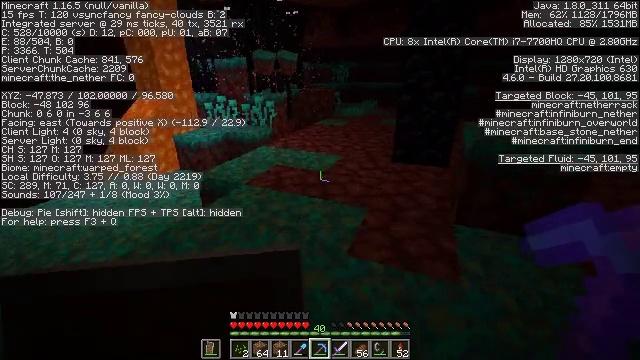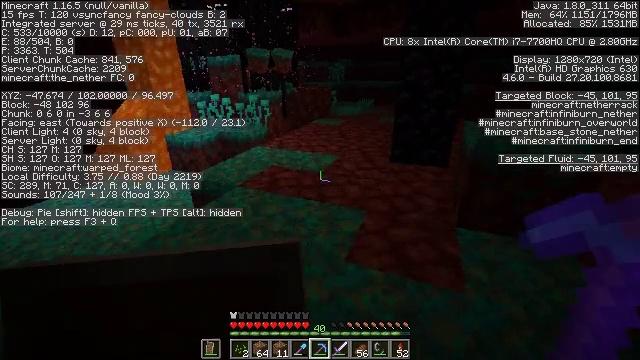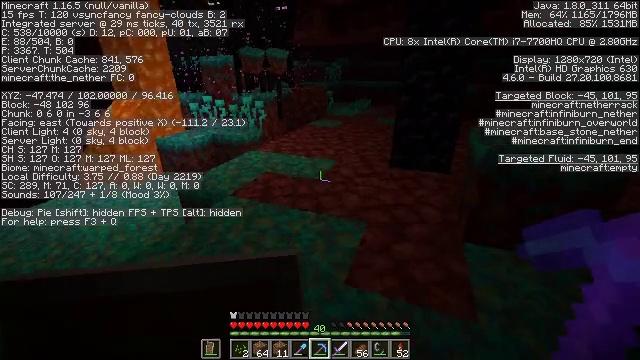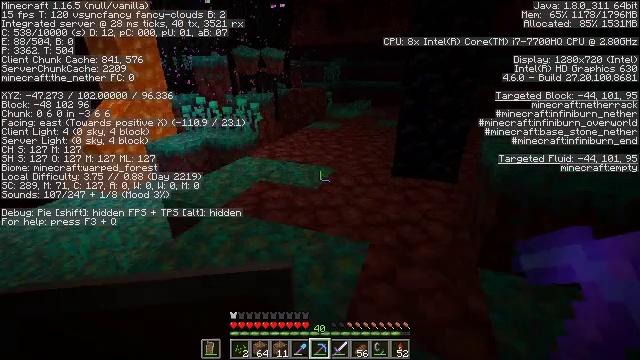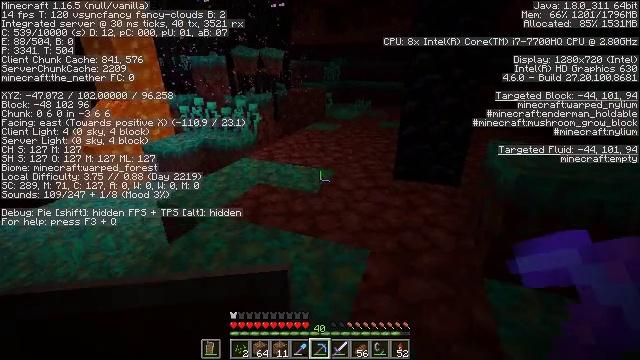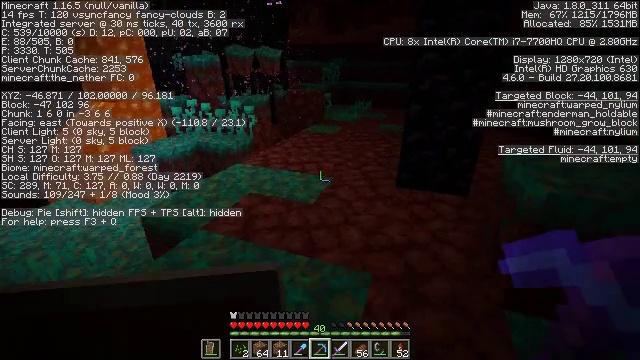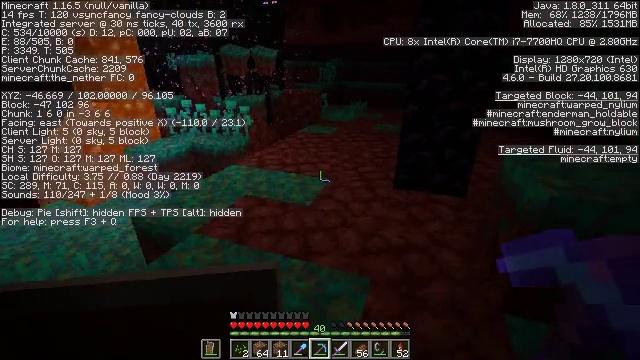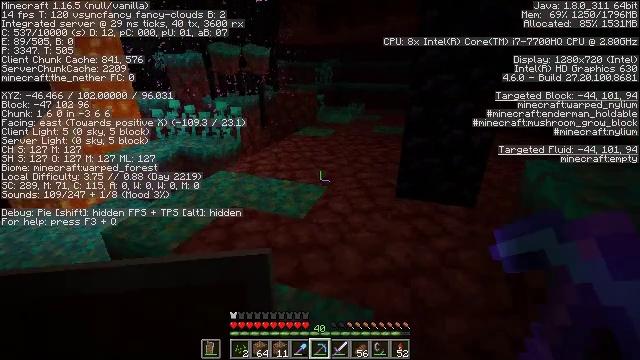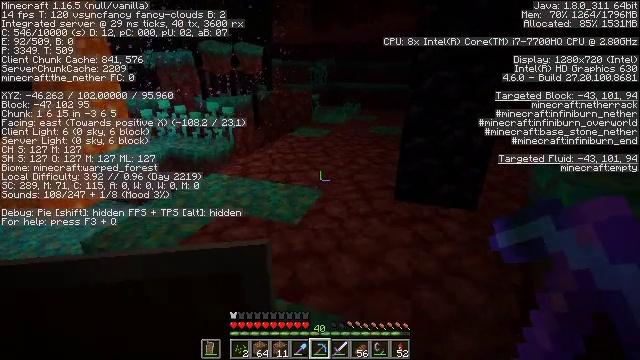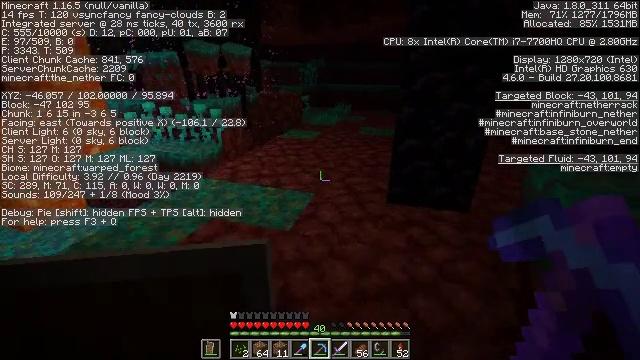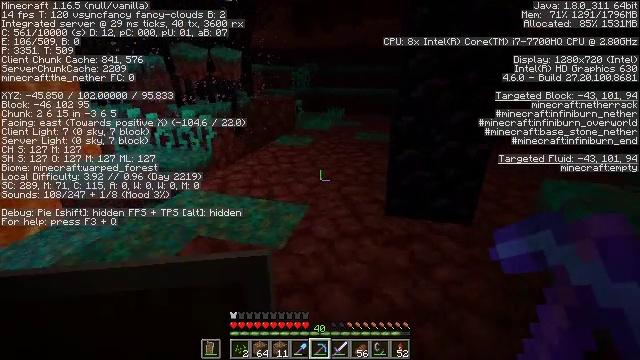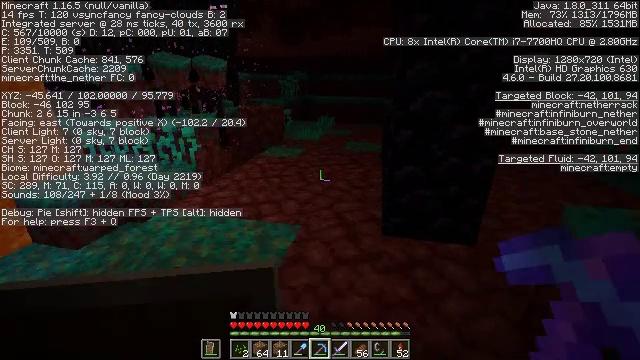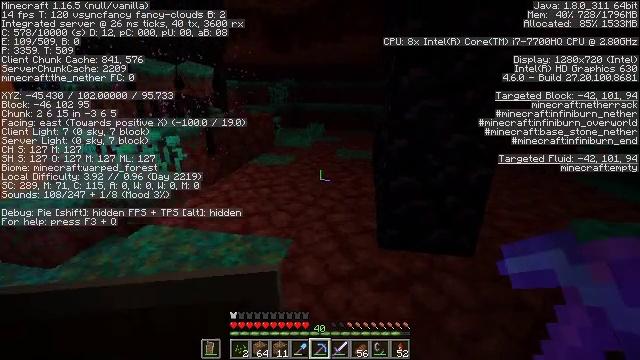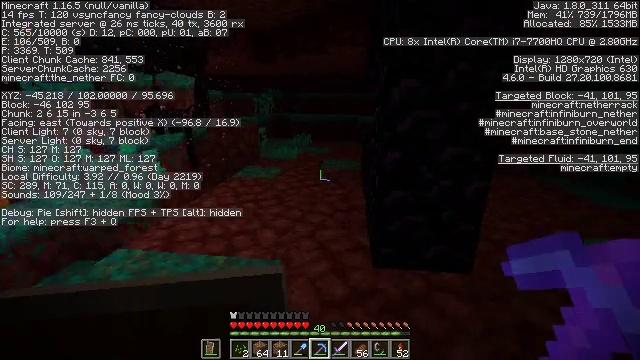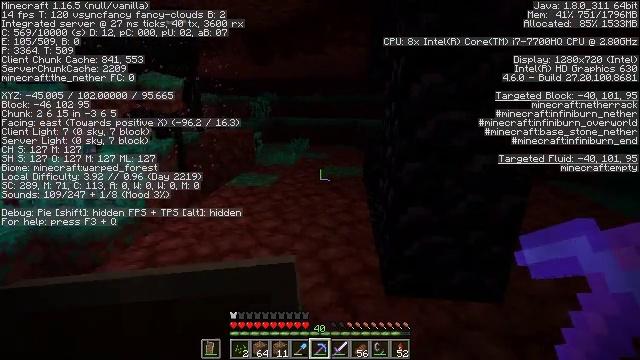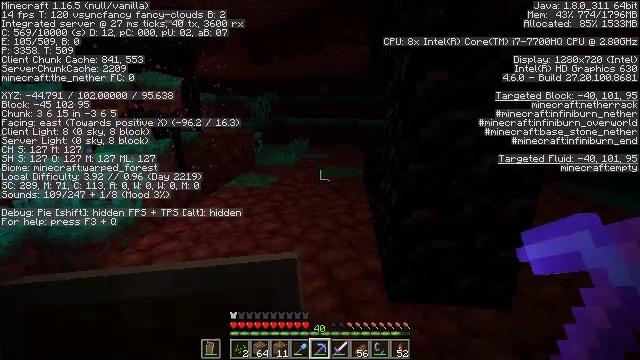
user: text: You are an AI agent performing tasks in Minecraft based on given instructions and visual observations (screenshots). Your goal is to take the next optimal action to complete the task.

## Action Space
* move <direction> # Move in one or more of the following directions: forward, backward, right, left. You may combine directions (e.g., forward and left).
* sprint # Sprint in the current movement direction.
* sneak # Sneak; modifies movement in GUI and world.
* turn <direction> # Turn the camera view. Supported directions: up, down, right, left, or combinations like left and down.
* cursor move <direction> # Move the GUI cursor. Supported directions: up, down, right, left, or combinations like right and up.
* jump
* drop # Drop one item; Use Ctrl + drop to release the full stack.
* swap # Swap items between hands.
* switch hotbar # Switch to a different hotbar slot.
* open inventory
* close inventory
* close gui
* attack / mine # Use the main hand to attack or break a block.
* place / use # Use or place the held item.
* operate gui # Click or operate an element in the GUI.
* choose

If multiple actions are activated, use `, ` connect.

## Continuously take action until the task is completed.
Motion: motion action
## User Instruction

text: Gather warped nylium from the ground.
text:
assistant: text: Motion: move forward
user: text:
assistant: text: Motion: move forward
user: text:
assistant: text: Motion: move forward
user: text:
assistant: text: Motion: move forward
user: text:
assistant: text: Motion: move forward
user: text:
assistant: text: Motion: move forward
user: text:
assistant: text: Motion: move forward
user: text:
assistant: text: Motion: move forward, turn right
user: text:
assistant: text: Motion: move forward, turn right
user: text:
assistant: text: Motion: move forward, turn right
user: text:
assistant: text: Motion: move forward, turn right and up
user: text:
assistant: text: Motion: move forward, turn right and up
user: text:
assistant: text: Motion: move forward, turn right and up
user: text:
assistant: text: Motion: move forward
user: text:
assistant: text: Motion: move forward
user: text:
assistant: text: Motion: move forward
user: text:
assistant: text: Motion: move forward
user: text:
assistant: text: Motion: move forward
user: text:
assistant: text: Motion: move forward
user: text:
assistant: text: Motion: move forward, turn left
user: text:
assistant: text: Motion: move forward
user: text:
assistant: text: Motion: move forward
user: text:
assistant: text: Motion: move forward
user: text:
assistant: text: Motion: move forward
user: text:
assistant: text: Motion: move forward
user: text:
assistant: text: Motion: move forward
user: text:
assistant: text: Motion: move forward
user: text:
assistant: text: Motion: move forward
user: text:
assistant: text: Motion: move forward
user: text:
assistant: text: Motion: move forward